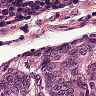
Metastatic tissue present: yes